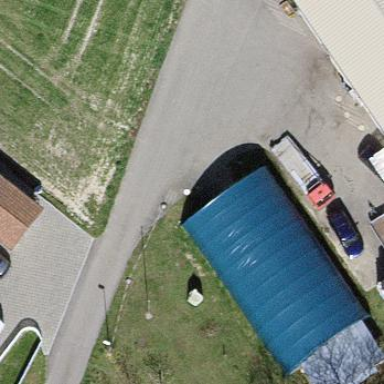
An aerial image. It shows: Greenhouse.